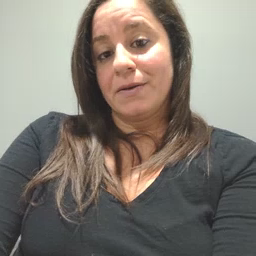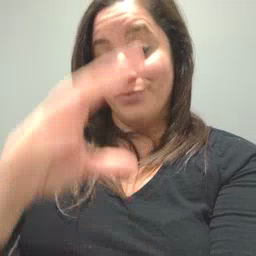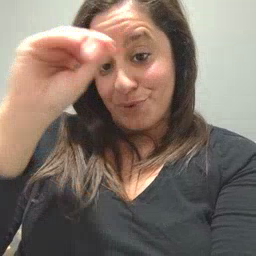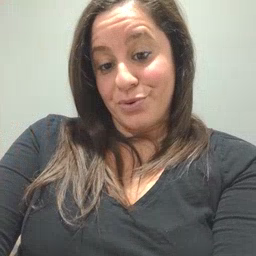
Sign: boy